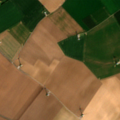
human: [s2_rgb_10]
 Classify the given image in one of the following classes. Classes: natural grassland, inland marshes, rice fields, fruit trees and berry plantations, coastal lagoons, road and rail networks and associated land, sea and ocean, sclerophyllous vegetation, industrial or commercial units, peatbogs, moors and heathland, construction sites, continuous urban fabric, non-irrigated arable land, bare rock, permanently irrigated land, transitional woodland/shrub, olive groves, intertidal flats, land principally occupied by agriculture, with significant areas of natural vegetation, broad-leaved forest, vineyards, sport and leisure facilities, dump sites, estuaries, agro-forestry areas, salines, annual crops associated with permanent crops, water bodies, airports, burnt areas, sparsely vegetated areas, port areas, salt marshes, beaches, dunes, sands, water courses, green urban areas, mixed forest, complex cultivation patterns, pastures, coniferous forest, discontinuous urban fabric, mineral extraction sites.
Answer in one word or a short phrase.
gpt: sport and leisure facilities, non-irrigated arable land